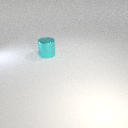
large cyan metal cylinder